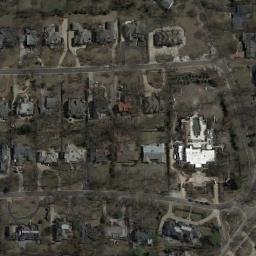
Label: residential